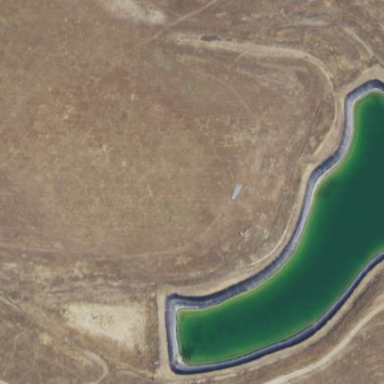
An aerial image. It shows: Pond which serves as water storage reservoir.